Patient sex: M
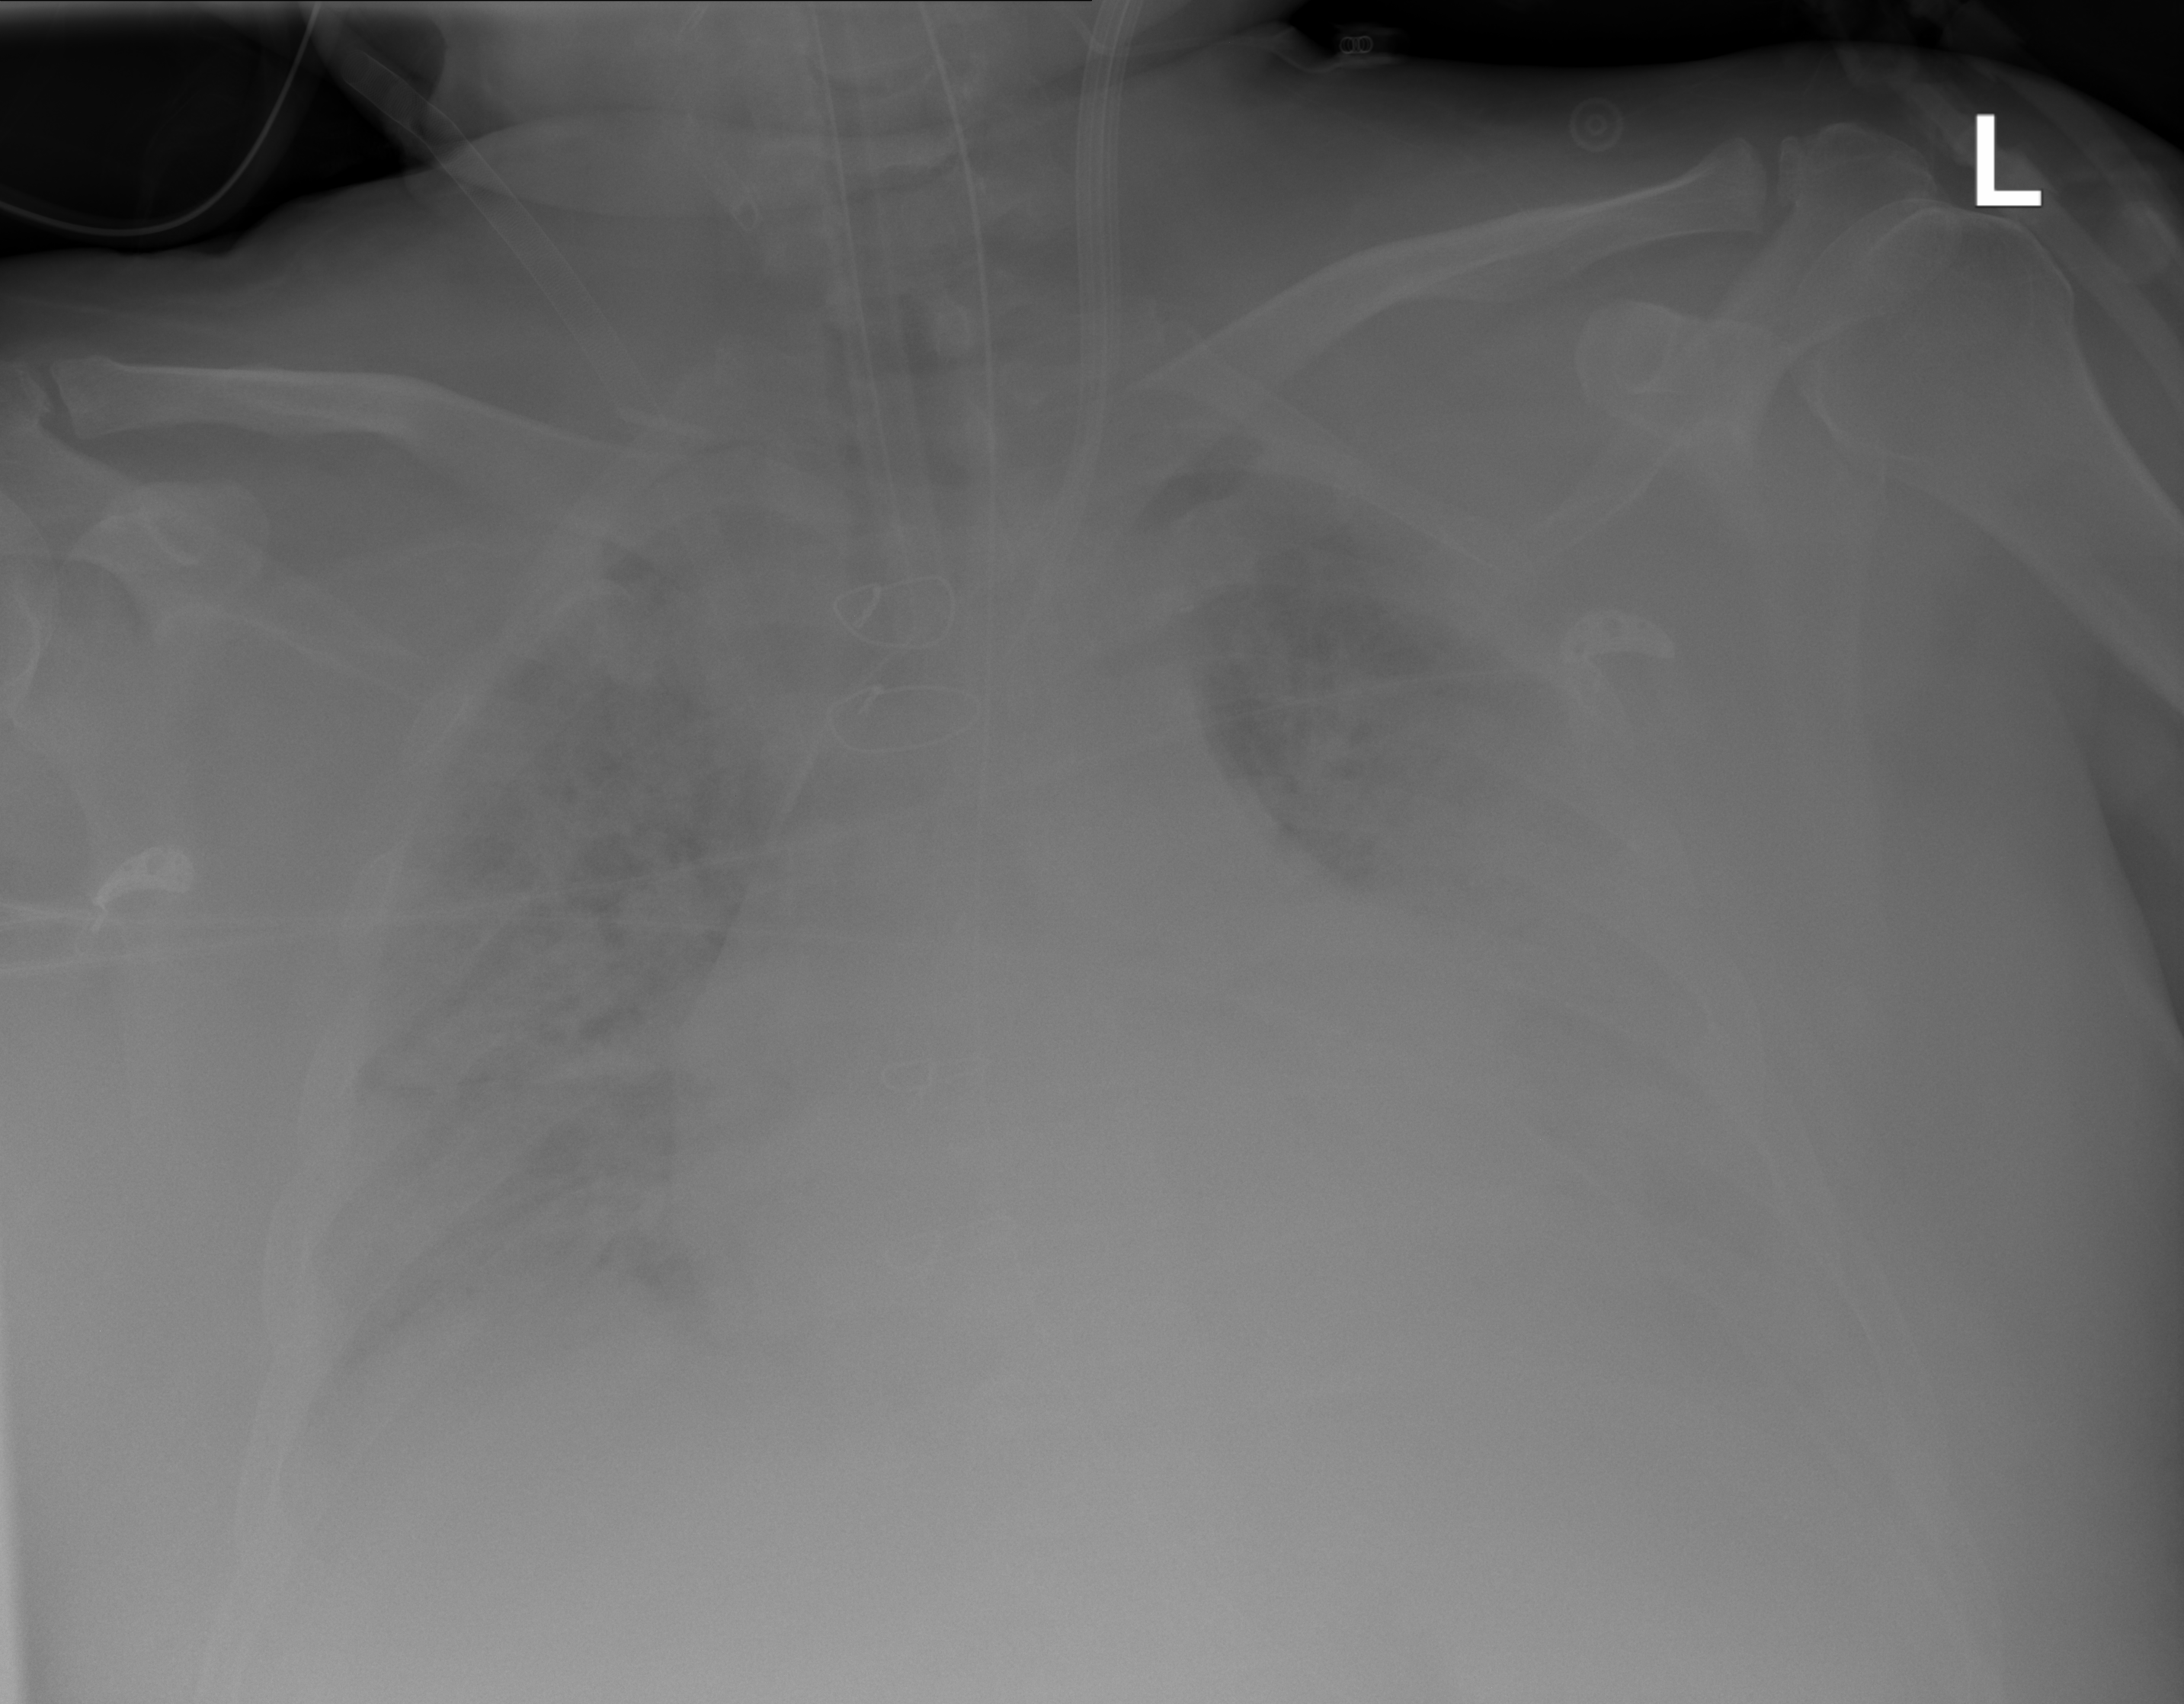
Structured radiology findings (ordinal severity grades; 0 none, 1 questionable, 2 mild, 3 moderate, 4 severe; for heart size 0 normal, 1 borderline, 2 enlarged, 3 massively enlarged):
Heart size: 0
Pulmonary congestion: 3
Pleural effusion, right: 0
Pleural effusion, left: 2
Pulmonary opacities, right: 2
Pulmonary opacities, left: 2
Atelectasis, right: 3
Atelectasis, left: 3